Field crop: tomato
Growth stage: 1
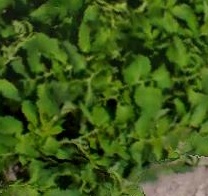
Species: tomato